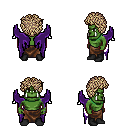
a pixel art fantasy rpg character, male body template, orc, green skin, purple wings, robe skirt, white blonde curly afro hairstyle, black shoes, four views (front, back, left, right), 2x2 character sprite sheet, small pixel art, hard edges, no anti-aliasing